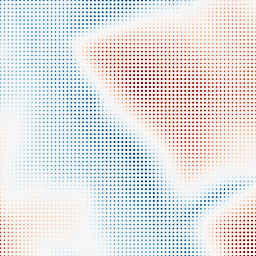
Category: multiscale
Decomposition family: dog_multiscale
Decomposition parameters: sigma_ratio: 2
n_scales: 5
base_sigma: 2
Upsampling method: sinc_blackman
Upsampling parameters: scale: 8
kernel_size: 4
Upsampling scale: 8